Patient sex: M
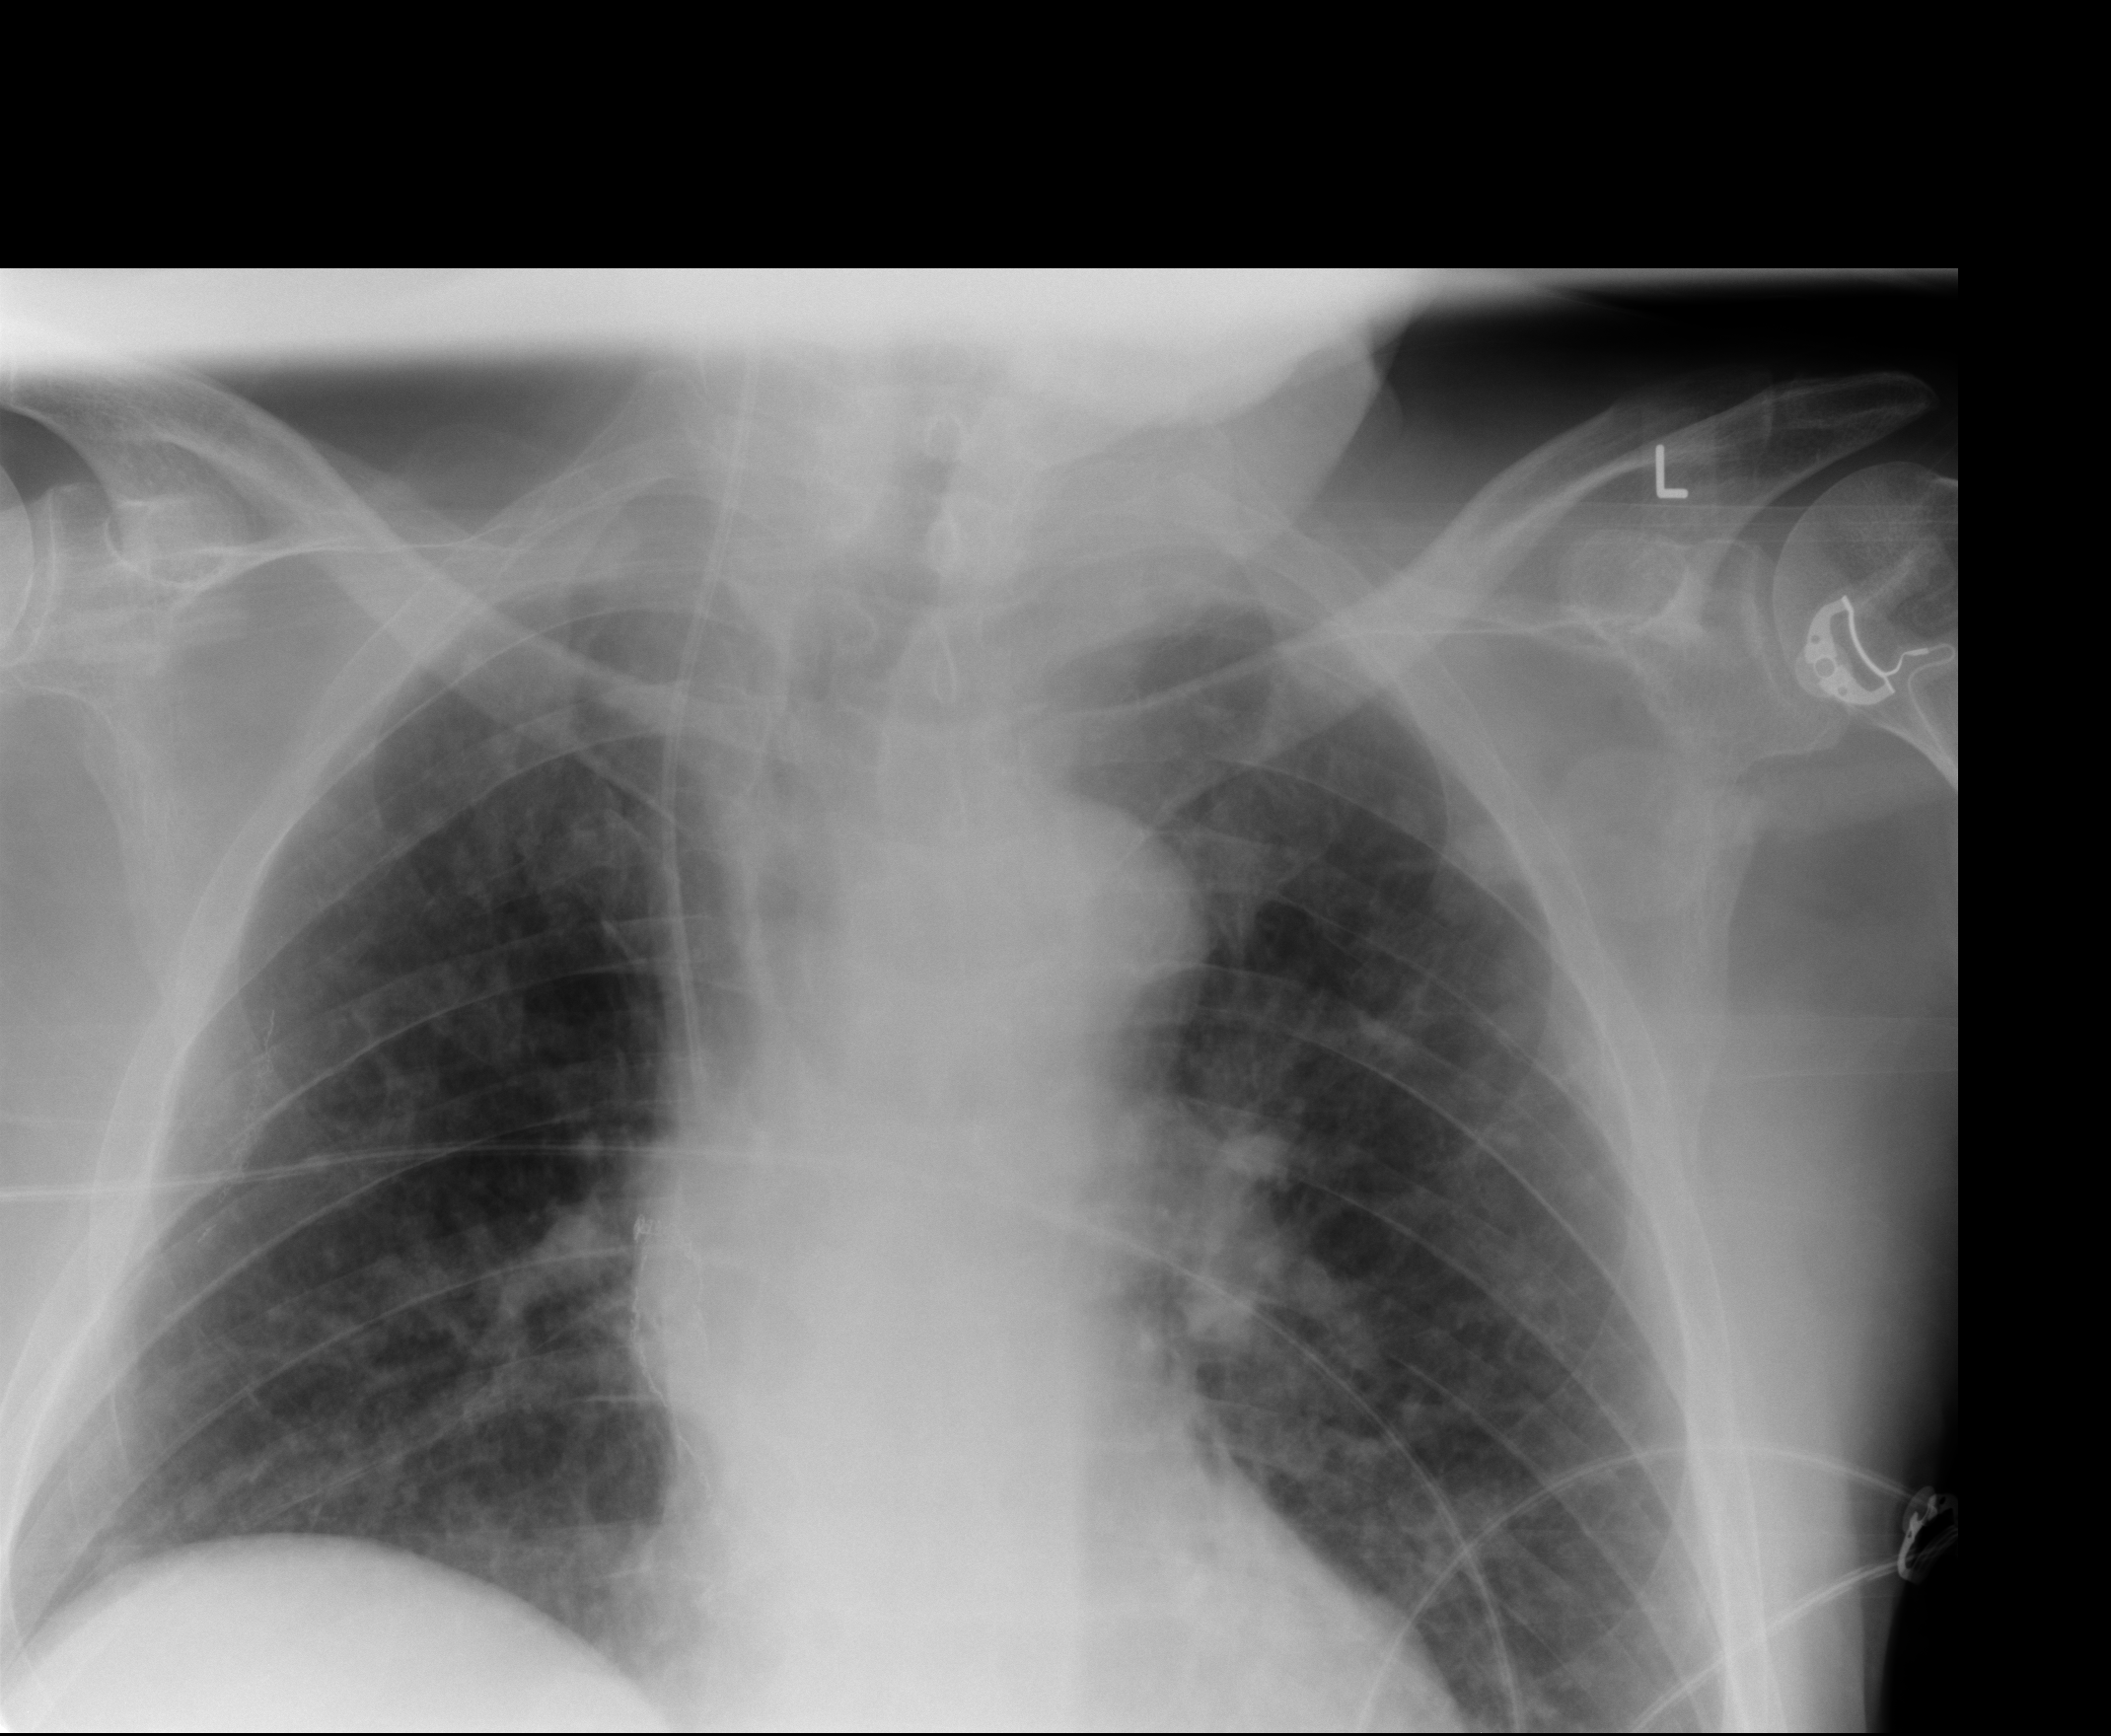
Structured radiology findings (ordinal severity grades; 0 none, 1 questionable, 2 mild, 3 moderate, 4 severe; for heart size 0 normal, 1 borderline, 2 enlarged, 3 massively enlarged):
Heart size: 0
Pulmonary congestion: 3
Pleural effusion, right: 0
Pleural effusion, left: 0
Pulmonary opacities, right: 2
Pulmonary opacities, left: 2
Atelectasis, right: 1
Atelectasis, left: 1